Field crop: maize
Growth stage: 2
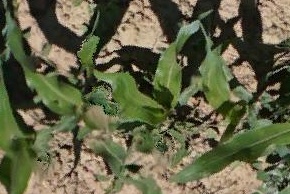
Species: maize